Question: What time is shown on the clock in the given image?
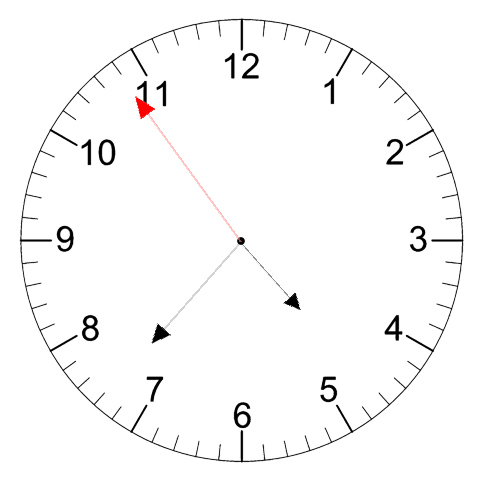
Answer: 04:36:54